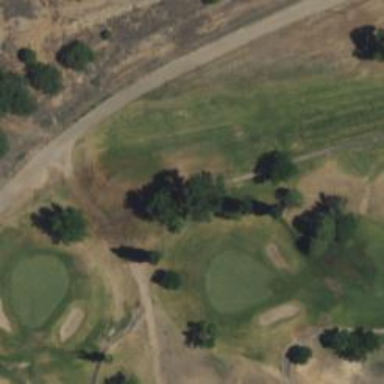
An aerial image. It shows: Golf tee.